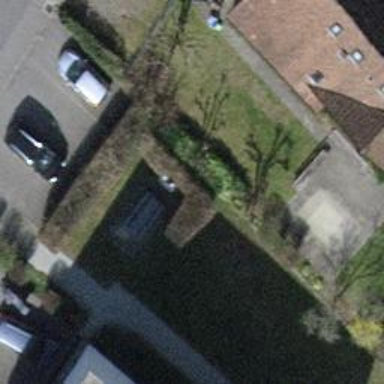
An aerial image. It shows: Hedge acting as barrier.